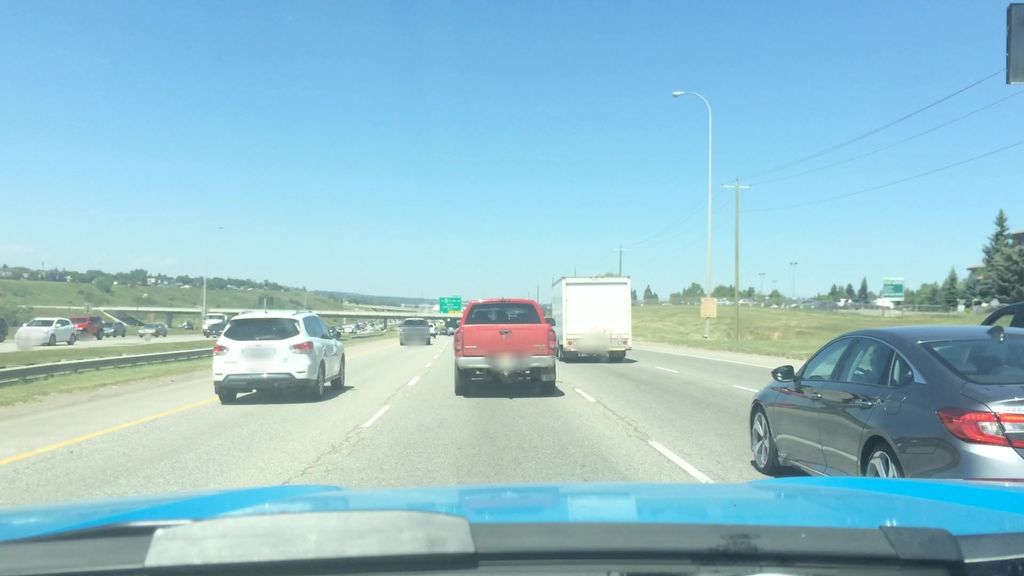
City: calgary